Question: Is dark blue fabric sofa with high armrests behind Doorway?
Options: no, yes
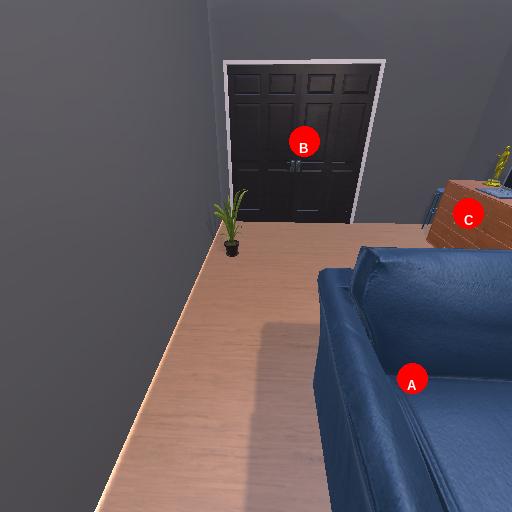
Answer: no